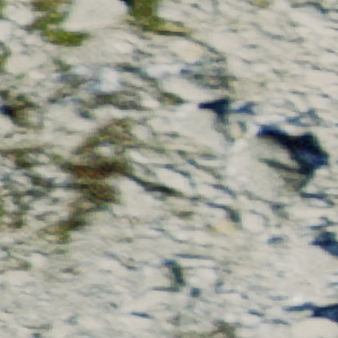
Label: bouldering_area